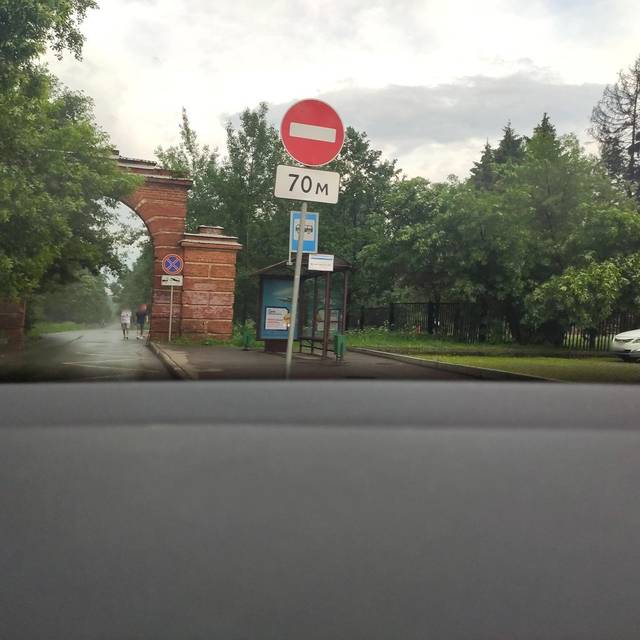
Region: Russia
Coordinates: 55.626, 37.513